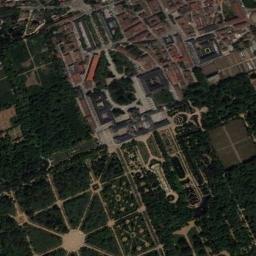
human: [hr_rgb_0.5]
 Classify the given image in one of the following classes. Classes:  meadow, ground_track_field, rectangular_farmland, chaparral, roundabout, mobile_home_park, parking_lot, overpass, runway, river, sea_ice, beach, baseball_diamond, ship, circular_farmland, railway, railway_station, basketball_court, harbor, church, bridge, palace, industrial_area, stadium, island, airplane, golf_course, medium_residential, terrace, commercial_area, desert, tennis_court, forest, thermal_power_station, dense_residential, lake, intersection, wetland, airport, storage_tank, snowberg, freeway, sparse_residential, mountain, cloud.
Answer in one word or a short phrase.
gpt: palace